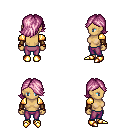
a pixel art fantasy rpg character, female body template, human, tanned skin, gold arm armor, magenta pants, pink swoop hairstyle, cloth bracers, gold boots, four views (front, back, left, right), 2x2 character sprite sheet, small pixel art, hard edges, no anti-aliasing